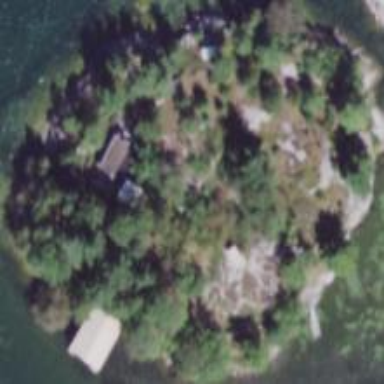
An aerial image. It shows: Islet.